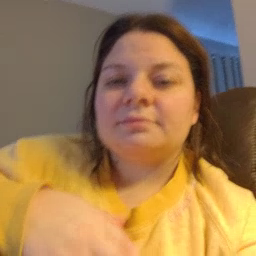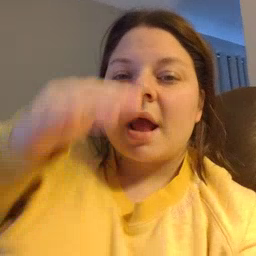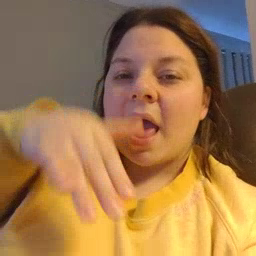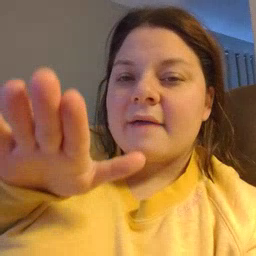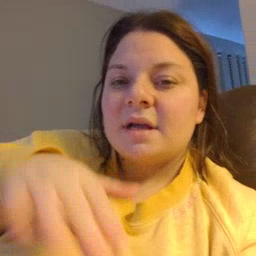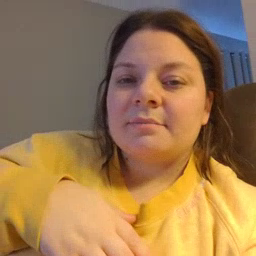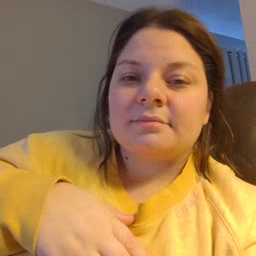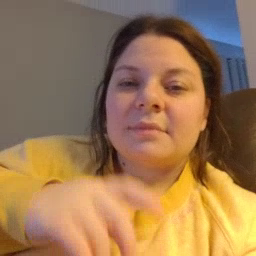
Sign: elephant